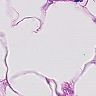
Metastatic tissue present: no